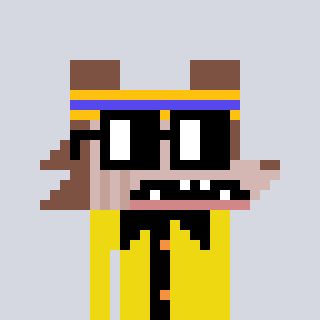
a pixel art character with square black glasses, a werewolf-shaped head and a yellow-colored body on a cool background